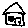
Label: house